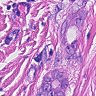
Metastatic tissue present: yes